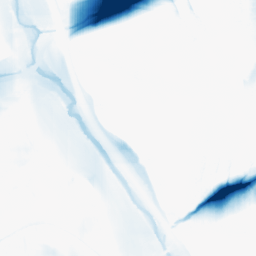
Category: morphological
Decomposition family: morphological_square
Decomposition parameters: operation: closing
size: 50
Upsampling method: bicubic
Upsampling parameters: scale: 8
Upsampling scale: 8